Frequency: 95000
Velocity: 0,2945
Power: 24,9
Pulse duration: 0,0000001
Pass count: 1
Magnification: 10
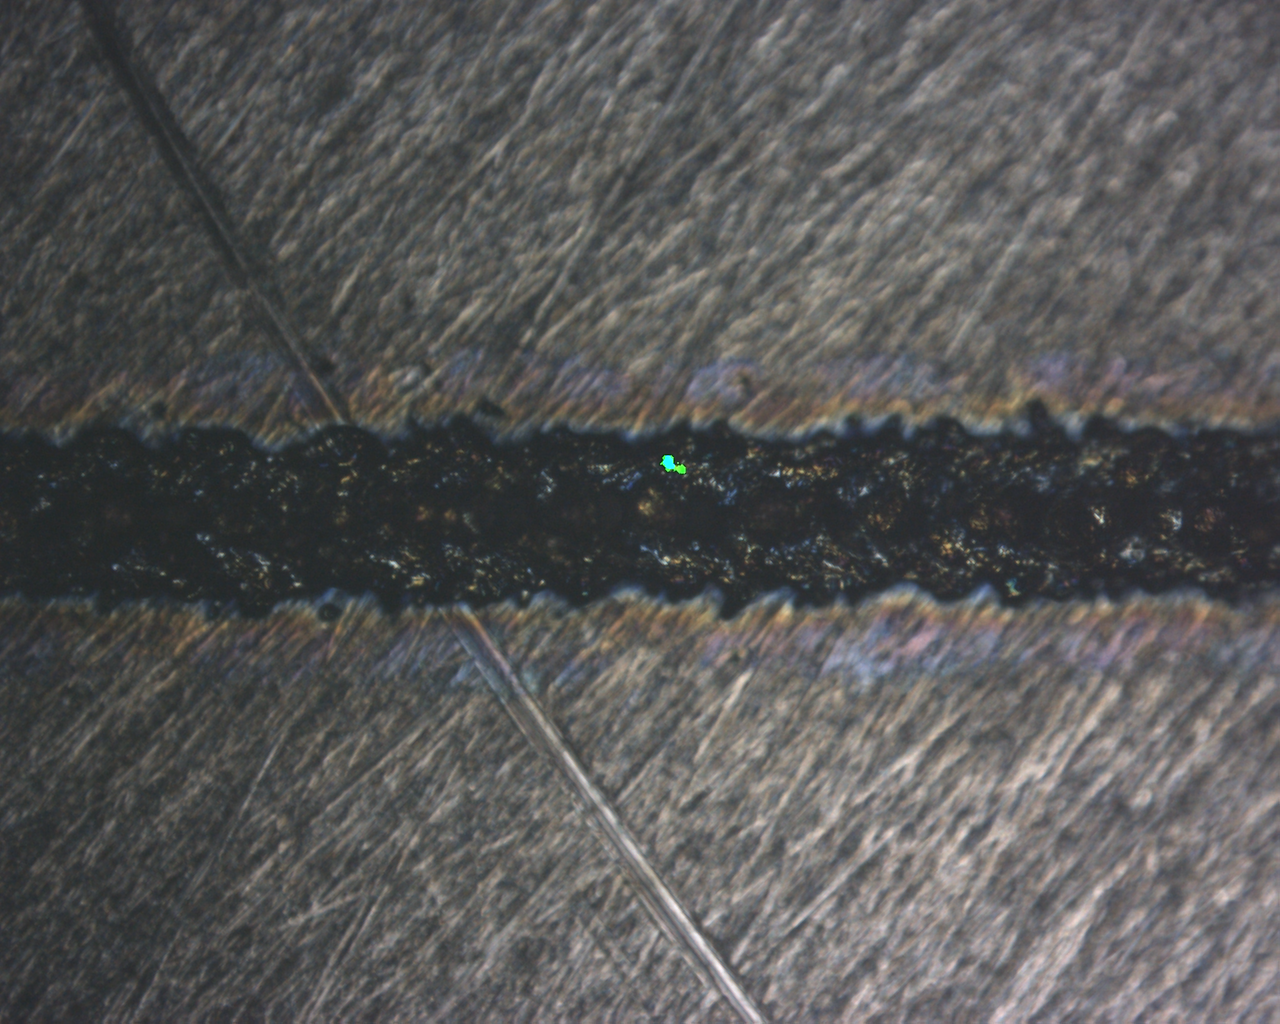
Measured width: 138.585
Other width: 53.768